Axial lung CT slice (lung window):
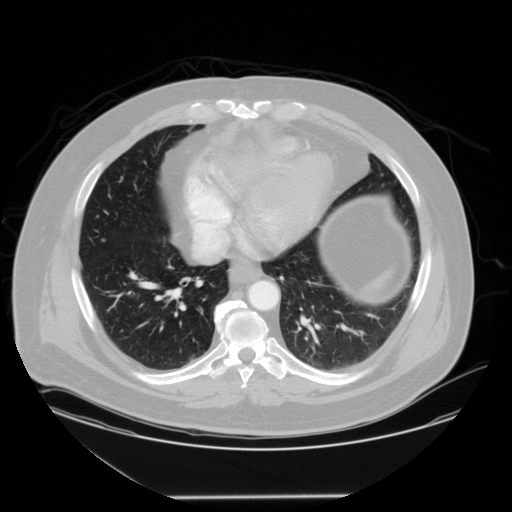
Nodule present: yes
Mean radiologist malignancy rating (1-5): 2